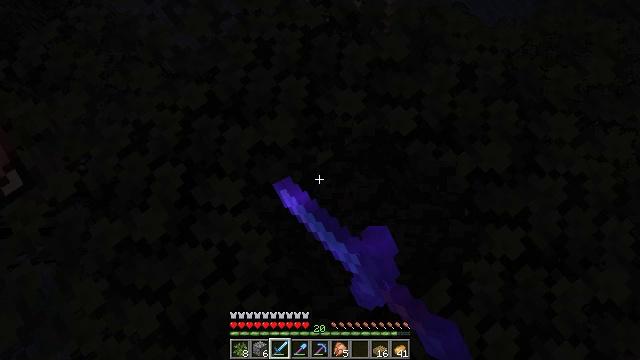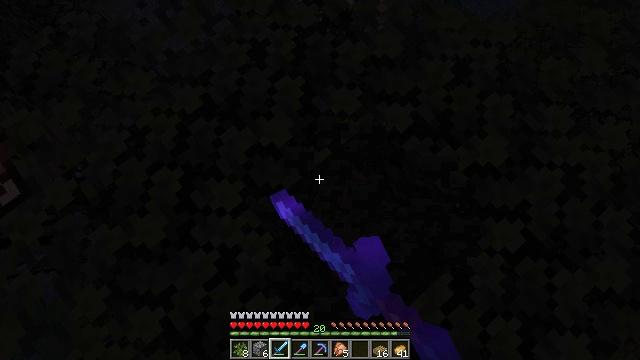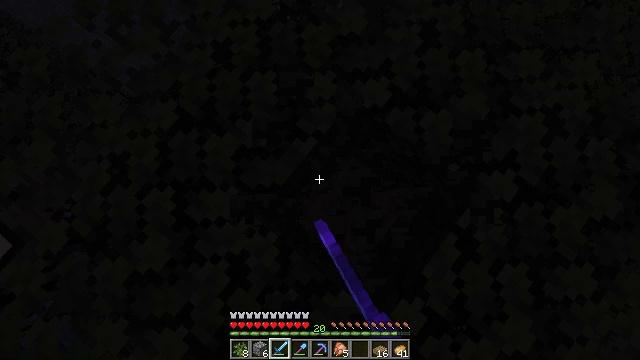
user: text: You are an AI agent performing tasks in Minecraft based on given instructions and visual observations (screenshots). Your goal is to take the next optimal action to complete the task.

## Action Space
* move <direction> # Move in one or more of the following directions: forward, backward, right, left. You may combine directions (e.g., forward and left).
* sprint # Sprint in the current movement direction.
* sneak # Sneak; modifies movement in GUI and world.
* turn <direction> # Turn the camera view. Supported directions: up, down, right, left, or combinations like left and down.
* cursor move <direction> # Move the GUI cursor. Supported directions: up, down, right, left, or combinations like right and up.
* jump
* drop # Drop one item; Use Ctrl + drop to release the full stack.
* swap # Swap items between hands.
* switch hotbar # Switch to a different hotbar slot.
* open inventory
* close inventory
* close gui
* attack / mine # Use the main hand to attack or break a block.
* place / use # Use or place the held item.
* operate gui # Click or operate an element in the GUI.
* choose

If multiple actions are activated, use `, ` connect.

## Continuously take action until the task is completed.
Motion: motion action
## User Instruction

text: Mine oak leaves.
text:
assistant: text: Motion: turn right
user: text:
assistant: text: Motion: turn right and down
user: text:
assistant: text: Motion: no_op